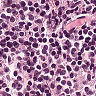
Metastatic tissue present: no